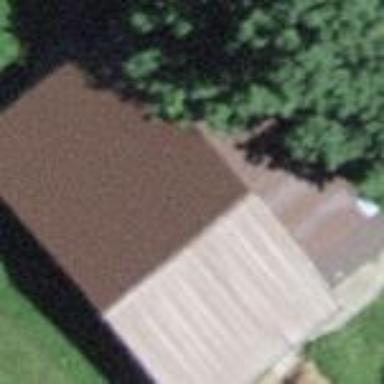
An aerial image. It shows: Rural barn.